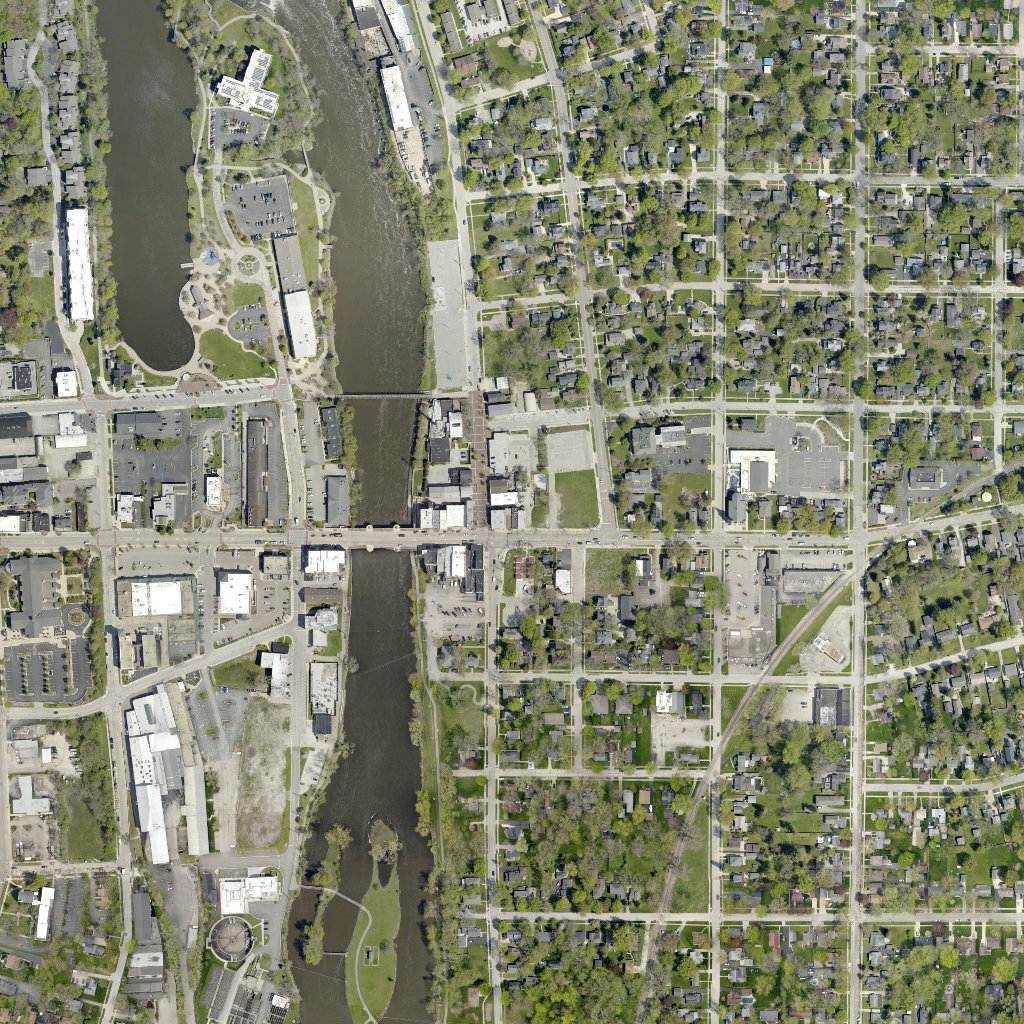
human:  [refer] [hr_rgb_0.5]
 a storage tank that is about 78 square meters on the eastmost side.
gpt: <box>[[95, 47, 97, 49, 0]]</box>